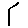
Label: hexagon